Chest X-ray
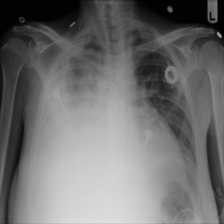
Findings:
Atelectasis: negative
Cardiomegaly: negative
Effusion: negative
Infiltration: negative
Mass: negative
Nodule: negative
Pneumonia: negative
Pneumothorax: negative
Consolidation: negative
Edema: negative
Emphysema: negative
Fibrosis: negative
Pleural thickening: negative
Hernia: negative